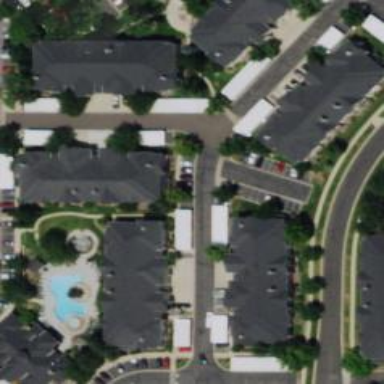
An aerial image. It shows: Living street.